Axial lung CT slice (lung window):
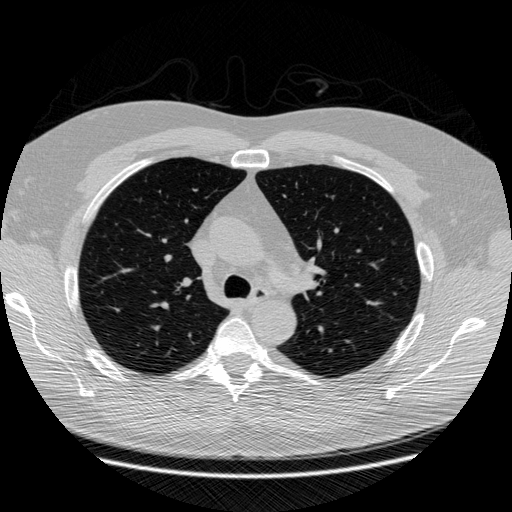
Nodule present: no